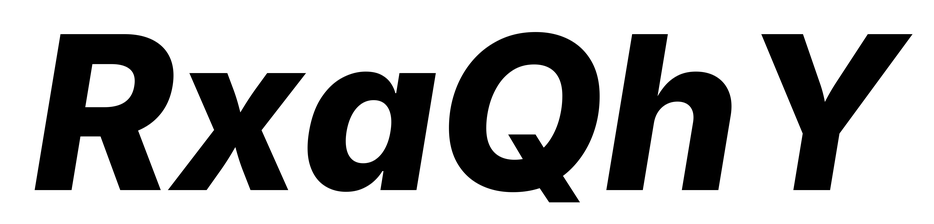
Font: Inter-Italic_ExtraBold_Italic